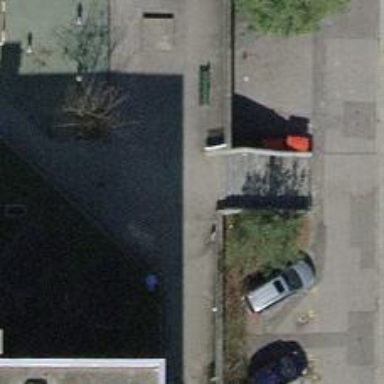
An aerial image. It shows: Steps made of paving stones.